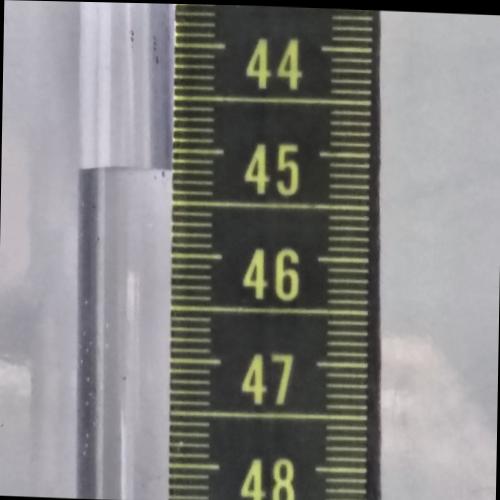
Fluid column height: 45.2 cm